Question: i'm trying to use a texture to draw the Earth over a sphere. My sphere is composed by by quads, each quad is composed by two triangles:
'''
void Sphere(float radius, int n_lat, int n_lon)
{
glEnable(GL_LIGHTING);
glEnable(GL_TEXTURE_2D);
glTexParameterf(GL_TEXTURE_2D, GL_TEXTURE_WRAP_S, GL_REPEAT);
glTexParameterf(GL_TEXTURE_2D, GL_TEXTURE_WRAP_T, GL_REPEAT);
glTexParameterf(GL_TEXTURE_2D, GL_TEXTURE_MAG_FILTER, GL_NEAREST);
glTexParameteri(GL_TEXTURE_2D, GL_TEXTURE_MIN_FILTER, GL_NEAREST);
TextureManager::Inst()->BindTexture(1);
glBegin(GL_TRIANGLES);
for (float i = 0; i < n_lat; i += 1.f)
for (float j = 0; j < n_lon; j += 1.f)
{
Vector3 p;
GLfloat u;
GLfloat v;
// -- first triangle
p = SphereCoord(i, j, n_lat, n_lon);
glNormal3(p);
u=atan2f(p.y,p.x)/2*PI+0.5;
v=0.5-asinf(p.z)/PI;
glTexCoord2f(u,v);
glVertex3(p * radius);
p = SphereCoord(i + 1, j, n_lat, n_lon);
glNormal3(p);
u=atan2f(p.y,p.x)/2*PI+0.5;
v=0.5-asinf(p.z)/PI;
glTexCoord2f(u,v);
glVertex3(p * radius);
p = SphereCoord(i + 1, j + 1, n_lat, n_lon);
glNormal3(p);
u=atan2f(p.y,p.x)/2*PI+0.5;
v=0.5-asinf(p.z)/PI;
glTexCoord2f(u,v);
glVertex3(p * radius);
// -- second triangle
p = SphereCoord(i, j, n_lat, n_lon);
glNormal3(p);
u=atan2f(p.y,p.x)/2*PI+0.5;
v=0.5-asinf(p.z)/PI;
glTexCoord2f(u,v);
glVertex3(p * radius);
p = SphereCoord(i + 1, j + 1, n_lat, n_lon);
glNormal3(p);
u=atan2f(p.y,p.x)/2*PI+0.5;
v=0.5-asinf(p.z)/PI;
glTexCoord2f(u,v);
glVertex3(p * radius);
p = SphereCoord(i, j + 1, n_lat, n_lon);
glNormal3(p);
u=atan2f(p.y,p.x)/2*PI+0.5;
v=0.5-asinf(p.z)/PI;
glTexCoord2f(u,v);
glVertex3(p * radius);
}
glEnd();
}
'''
With this code don't obtain a correct texture mapping. Does anyone can give me some tips?
It looks like the texture is in someway repeated on the longitude axis:

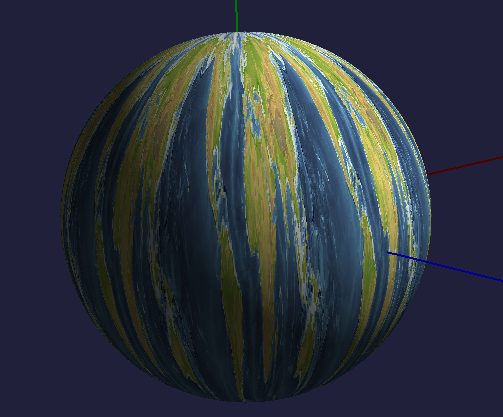
Answer: The problem is in your the calculation of your u:
'''
u=atan2f(p.y,p.x)/2*PI+0.5;
'''
You are diving it by 2 then multiplying the result by PI. You should be diving by 2 and PI
'''
u=atan2f(p.y,p.x)/(2*PI)+0.5;
'''